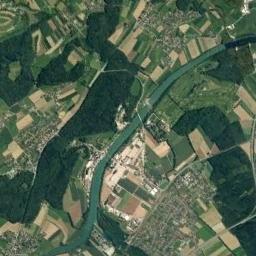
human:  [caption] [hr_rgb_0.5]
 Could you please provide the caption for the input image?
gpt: The river goes through farmland and houses .

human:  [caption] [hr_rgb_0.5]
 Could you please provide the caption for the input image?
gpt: A curved light green river with green and tan mixed fields on both sides, Green forests, And a bustling city .

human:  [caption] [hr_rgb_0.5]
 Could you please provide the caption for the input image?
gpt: The river is surrounded by trees .

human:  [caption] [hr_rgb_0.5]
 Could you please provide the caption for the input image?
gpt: The dark green river is flanked by some fields and residential areas .

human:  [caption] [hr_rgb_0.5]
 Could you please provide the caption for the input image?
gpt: There are many farmlands and green forests near the river .